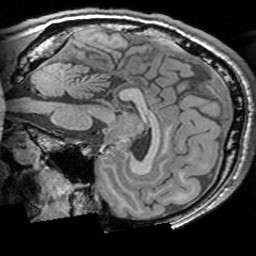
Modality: T1w
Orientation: sagittal
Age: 19
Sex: male
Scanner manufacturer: siemens
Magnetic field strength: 3 T
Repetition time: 1.63 s
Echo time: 0.00311 s